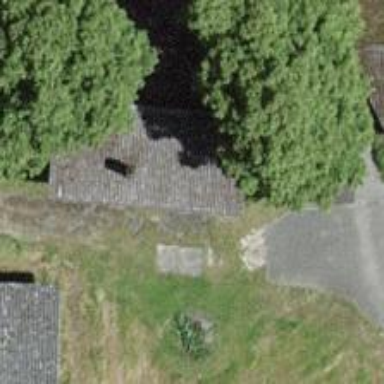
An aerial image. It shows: Shed building.